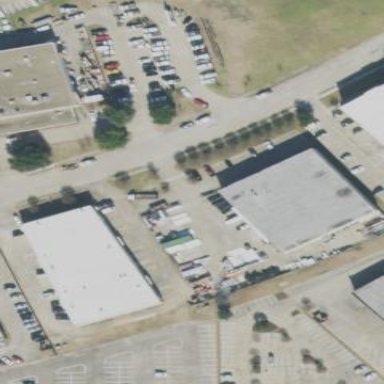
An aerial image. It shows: Commercial building.